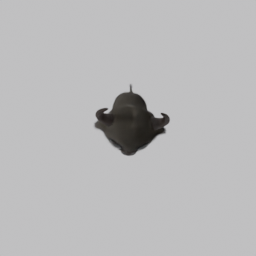
Label: animals